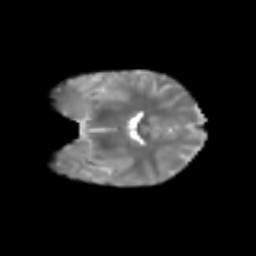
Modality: T2w
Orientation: coronal
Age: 6
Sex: female
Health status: healthy